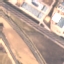
Label: Highway